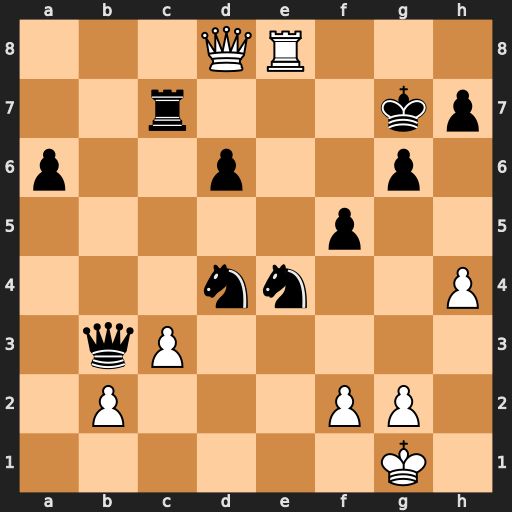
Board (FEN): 3QR3/2r3kp/p2p2p1/5p2/3nn2P/1qP5/1P3PP1/6K1
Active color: w
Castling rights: -
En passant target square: -
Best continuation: Qxc7+ Kh6 Re7 Nf6 cxd4 Qd1+ Kh2